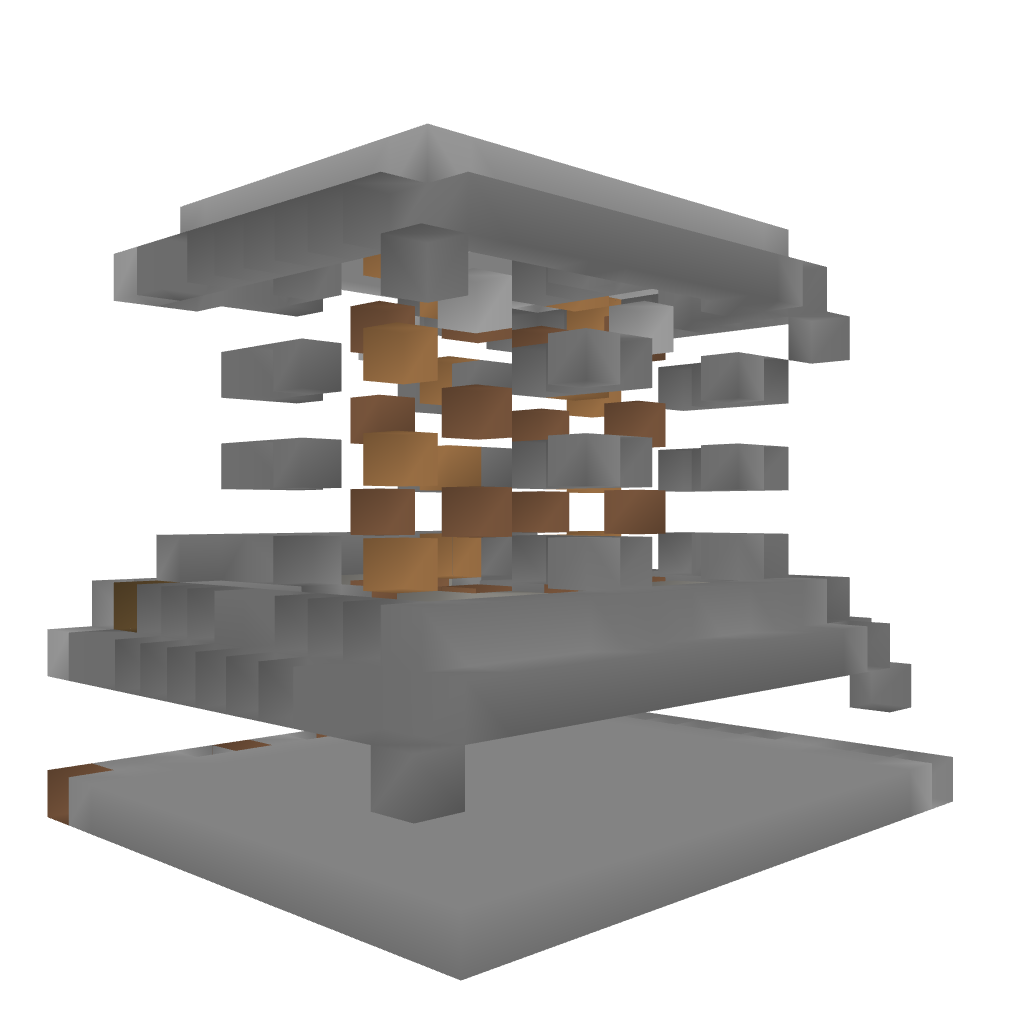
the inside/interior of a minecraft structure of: Skin - Plant Melon / Watermelon